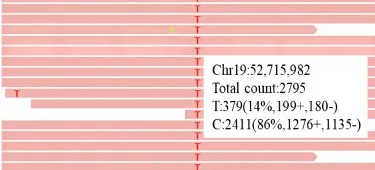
Integrative Genomics Viewer graphs of gene mutation of the two cases. PPP2R1A mutation of Cases 2.
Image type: chart (chart)